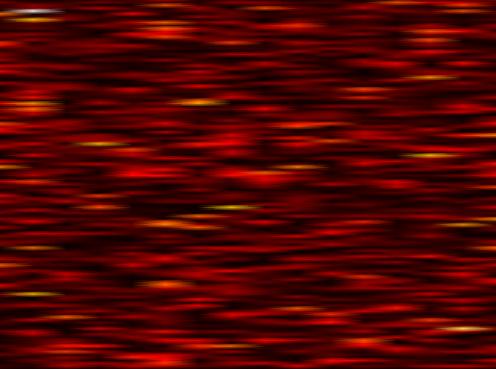
Label: FOFDM